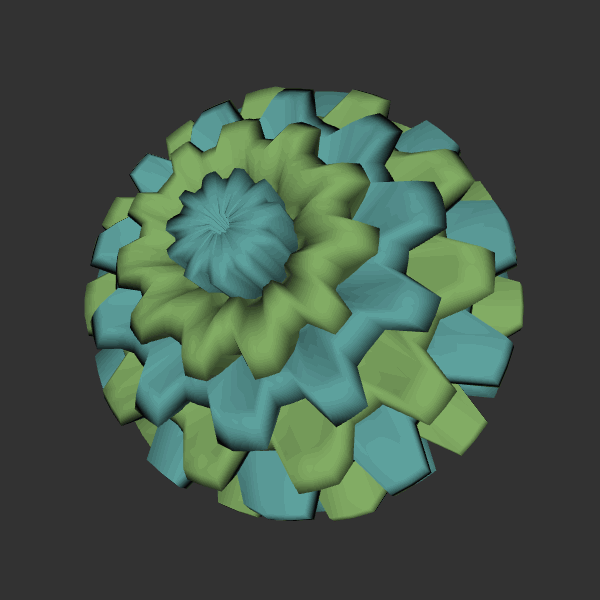
Background: dark